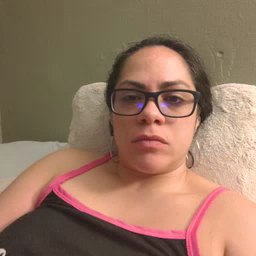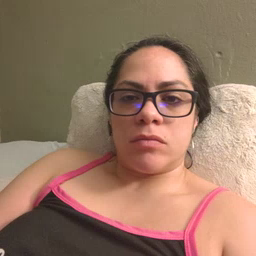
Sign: cheek